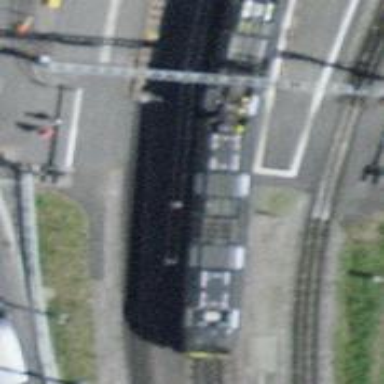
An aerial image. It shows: Narrow-gauge railway siding with electrified contact line.